Field crop: tomato
Growth stage: 1
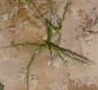
Species: cyperus